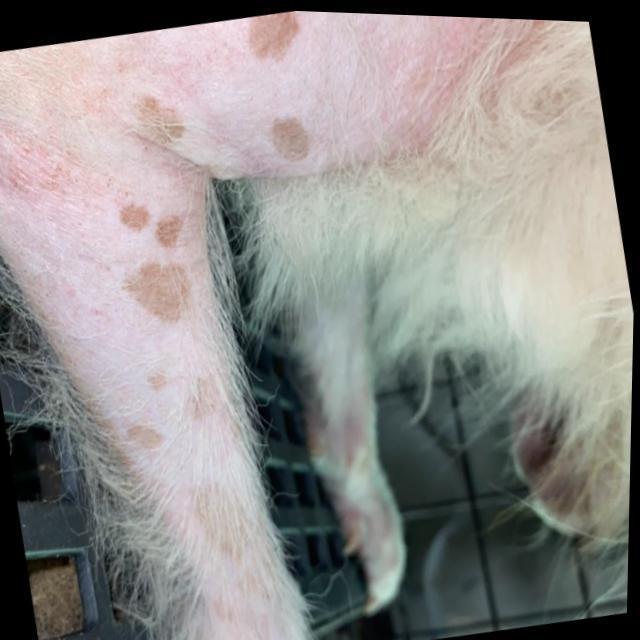
Canine demodicosis (Demodex mange) — caused by Demodex canis mites. Presents with alopecia, follicular papules, pustules, and comedones. Often localized on face and forelimbs.